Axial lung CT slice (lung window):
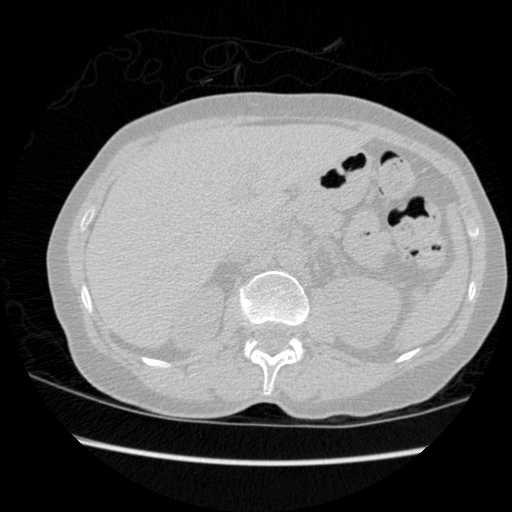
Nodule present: no